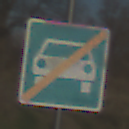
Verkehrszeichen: EndeKraftfahrstrasse
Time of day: MorningAfternoon
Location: Outdoor (Nature)
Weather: PartlyCloudy
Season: NotSpecified
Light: Natural